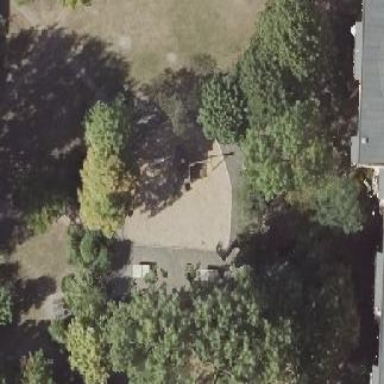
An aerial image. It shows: Playground area for leisure activities on the land.